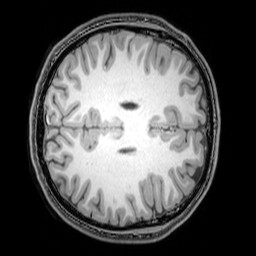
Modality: T1w
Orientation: axial
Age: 22
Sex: male
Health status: healthy
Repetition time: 0.081 s
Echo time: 0.037 s